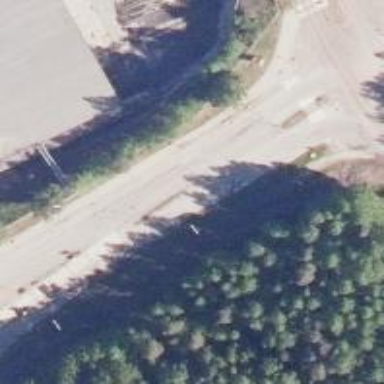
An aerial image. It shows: Road with "give way" sign.